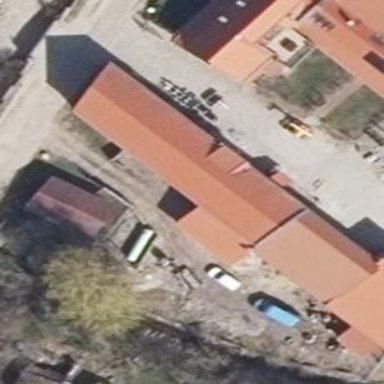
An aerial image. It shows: Building.